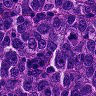
Metastatic tissue present: yes